Question: Hello StackOverflow Community,
I hope I am able to describe my problem so that it is possible to answer it!
In abstract: I want to expand the windows 7 control panel.
I know that you can add an link to the mainpage which starts your app. See <URL>
What I want to do the is go a step further. I you click through the control panel, you can see that there are some setting "pages" which don't open a new window. You are getting to a new "page" and in the top area is the name of the dialog added to a navigation bar.
What I want is this exact behavior for my app.

Here you see a screenshot of a settingsdialog which has the wanted behavior. I would like to integrate my app like this.
My application is going to be a settings dialog for windows 7, similar to the customization page. I already asked this question on msdn without success.
Sincerely yours,
AxP
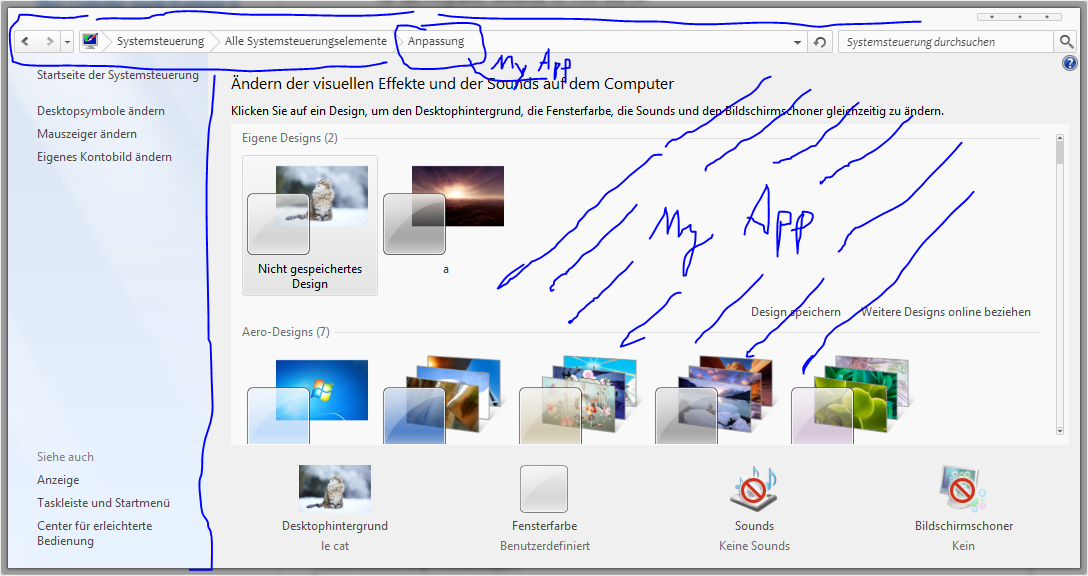
Answer: What you're seeing here is Windows itself, not some random app. It is there because Microsoft hardcoded a link to this page in a Microsoft product.
To be more precise, you see here Explorer.Exe (which contains the control panel) showing settings for the desktop background (which is also Explorer.Exe).